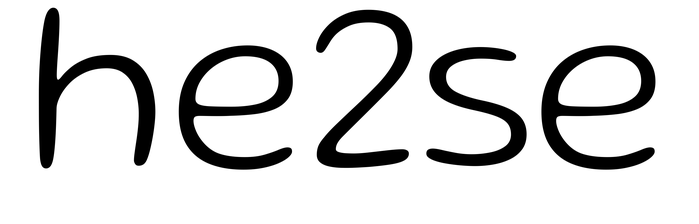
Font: Gluten_ExtraLight